Question: Now I know there are similar questions posted, but I'm looking for a solution for pixel perfection.
Sandbox: <URL>
Problem trying to solve:

Attempted code:
'''
.mi{float:left; width:150px;height:200px;padding-right:10px;/*margin-top:3px;*/}
.mt{float:left; width:400px;margin:0;}
'''
In the past I've used the padding/margin hacks to push the image or the text objects down a few pixels to make them visually align at the top edge. And by visually I mean that I know that the fonts have a size and line height, but even taking that into account, the height of the actual font characters may include some space. This you can see in my example above. I've also --based on other threads here --tried using line-height, and although that did achieve pixel perfect alignment, it mangled the the vertical line spacing of the entire paragraph.
My question essentially is whether to continue using the padding/margin hacks or is there a more 'legit' solution. I ask this in regards to building layouts that are responsive and then having no issues with uniform layouts.
Thanks in advance.
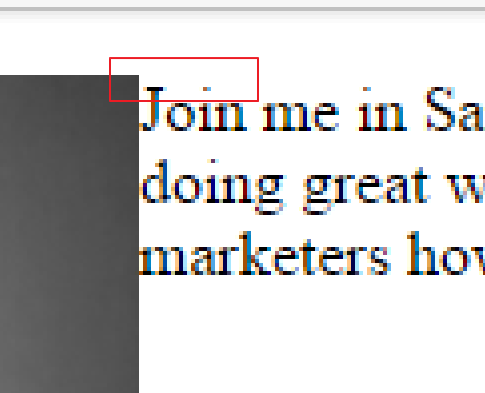
Answer: Realize it's an old question but...
In CSS one can use a '::before' element add a negative 'margin-top' value to it.
Specifically, I wanted to share this <URL> I found that helps create a SASS mixin for this purpose.
The gist in this tool is that you remove the capital height from the (font-size * line-height) and then divide by two. But that is a simplification of how your font may or may not be structured.
In reality - There is no "pixel-perfect" answer because when it comes down to it, the physical structure of fonts doesn't always match their 'font-size' and different font-families at the same font-sizes can still look taller or shorter.